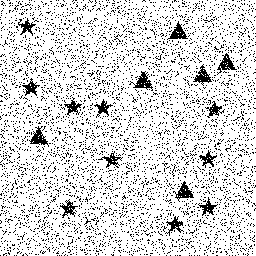
Squares: 0
Triangles: 6
Stars: 10
Total shapes: 16